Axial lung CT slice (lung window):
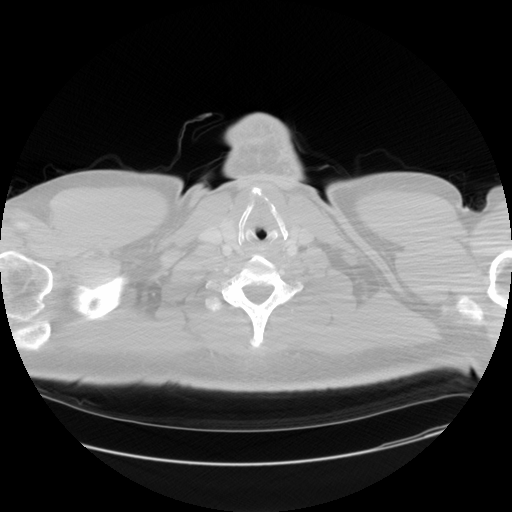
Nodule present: no